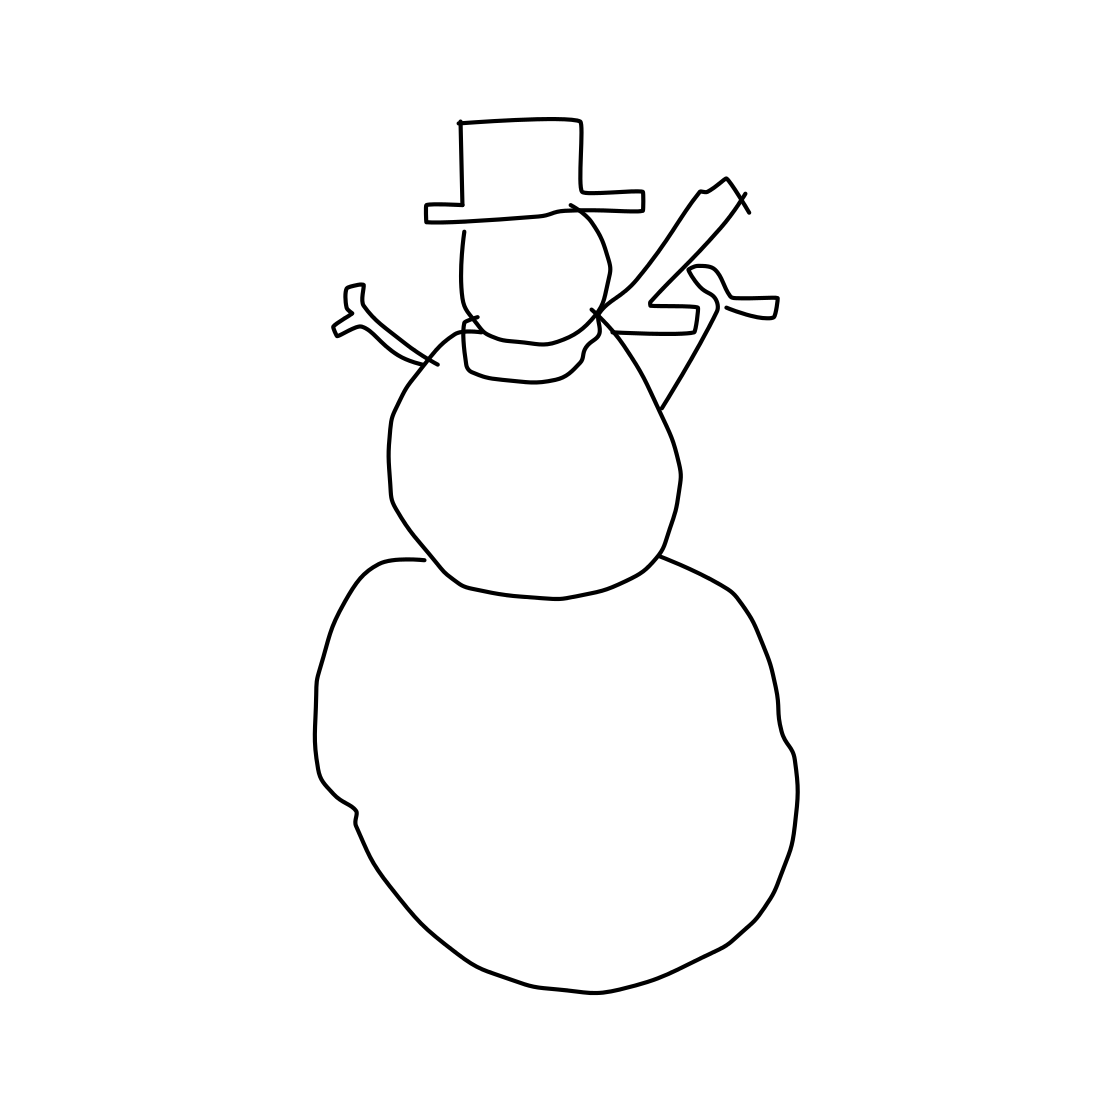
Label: snowman